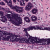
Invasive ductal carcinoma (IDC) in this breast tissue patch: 0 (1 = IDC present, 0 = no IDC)